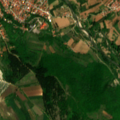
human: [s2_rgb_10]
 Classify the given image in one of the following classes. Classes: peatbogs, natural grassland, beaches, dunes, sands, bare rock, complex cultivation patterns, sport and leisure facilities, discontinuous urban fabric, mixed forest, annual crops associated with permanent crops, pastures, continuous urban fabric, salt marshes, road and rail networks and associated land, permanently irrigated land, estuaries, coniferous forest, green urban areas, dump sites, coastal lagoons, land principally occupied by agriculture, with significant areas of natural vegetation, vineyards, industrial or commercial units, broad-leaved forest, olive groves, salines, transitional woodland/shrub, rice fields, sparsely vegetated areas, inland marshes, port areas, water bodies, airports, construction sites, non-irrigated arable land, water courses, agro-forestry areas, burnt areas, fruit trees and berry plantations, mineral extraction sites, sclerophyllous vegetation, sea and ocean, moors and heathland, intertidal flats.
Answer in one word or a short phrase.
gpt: discontinuous urban fabric, complex cultivation patterns, land principally occupied by agriculture, with significant areas of natural vegetation, broad-leaved forest